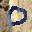
Label: 0